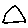
Label: triangle